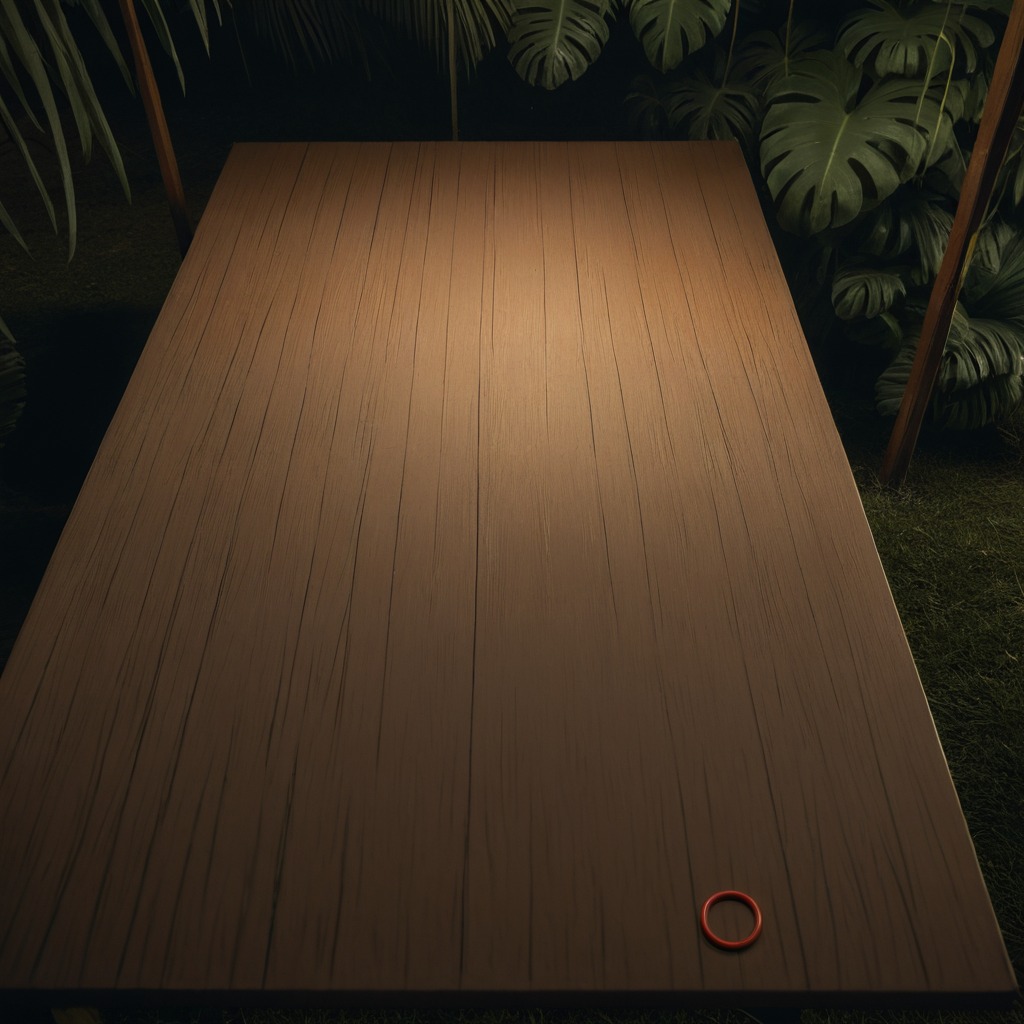
A rubber O-ring is lying on a wooden table inside a jungle field workshop tent at night.